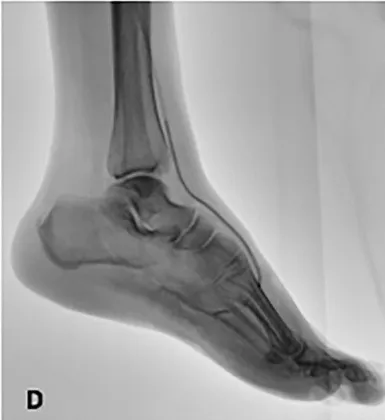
Intraoperative fluoroscopic images of the revascularization procedure of the ischemic lower limb. (D) Thromboaspiration catheter CAT 6 advanced into the plantar arch.
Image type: radiology (x_ray)